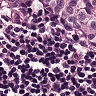
Metastatic tissue present: yes